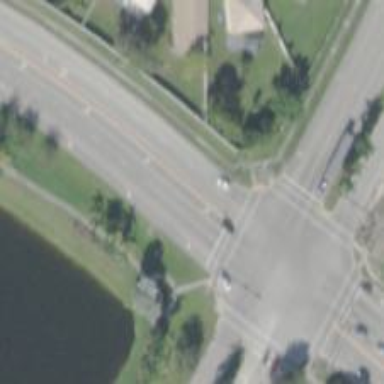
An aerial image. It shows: Uncontrolled crossing on the road.